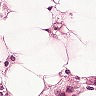
Metastatic tissue present: yes